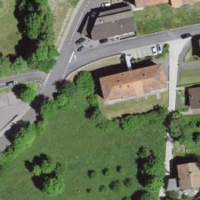
EUNIS habitat code: 55
Species observed at this site:
Sedum album